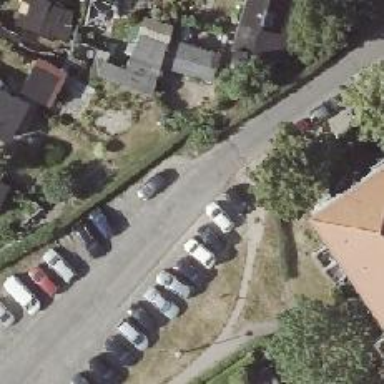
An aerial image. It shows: Smooth asphalt road in residential area.